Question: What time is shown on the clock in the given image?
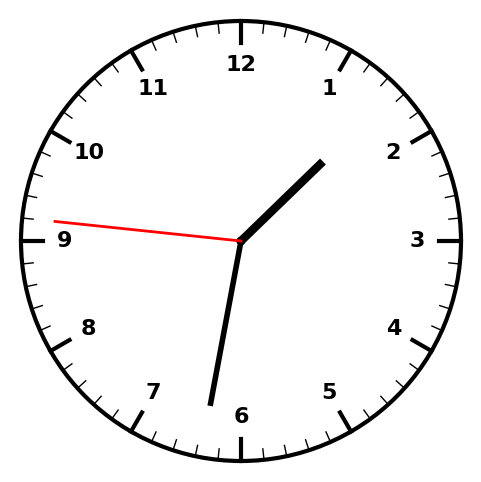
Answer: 01:31:46